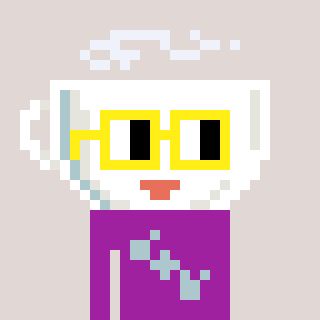
a pixel art character with square yellow glasses, a mug-shaped head and a magenta-colored body on a warm background